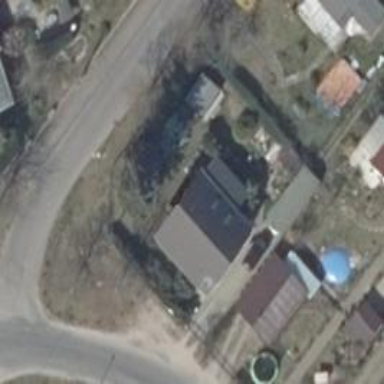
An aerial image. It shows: Detached building.